Field crop: tomato
Growth stage: 1
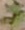
Species: solanum